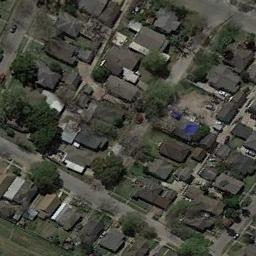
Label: dense_residential